Interaction volume radius: 5 \u00c5
Interaction volume height: 10 \u00c5
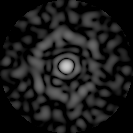
Disorder parameter: 0.8303